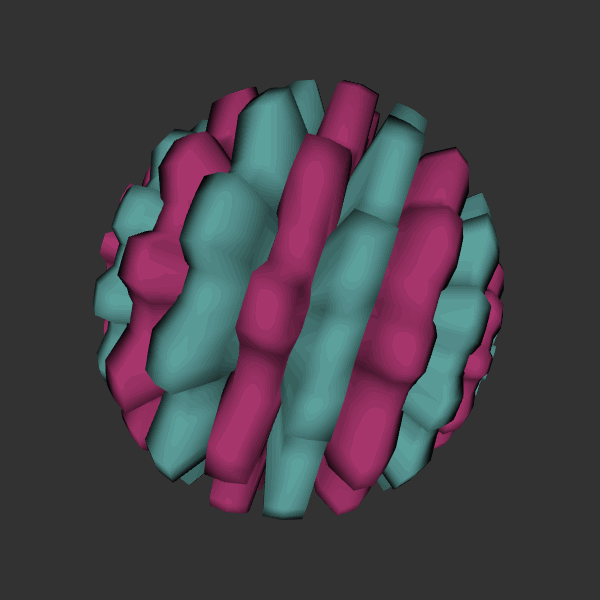
Background: dark